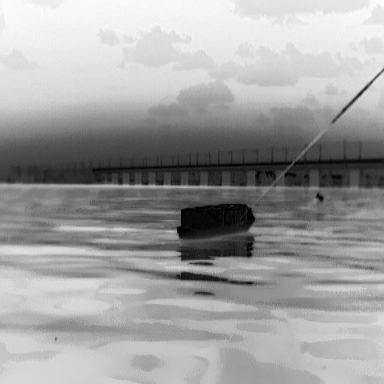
There is a fishing_boat in the infrared image.